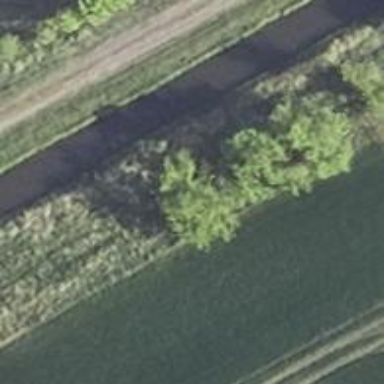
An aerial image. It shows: Row of deciduous broadleaved trees.